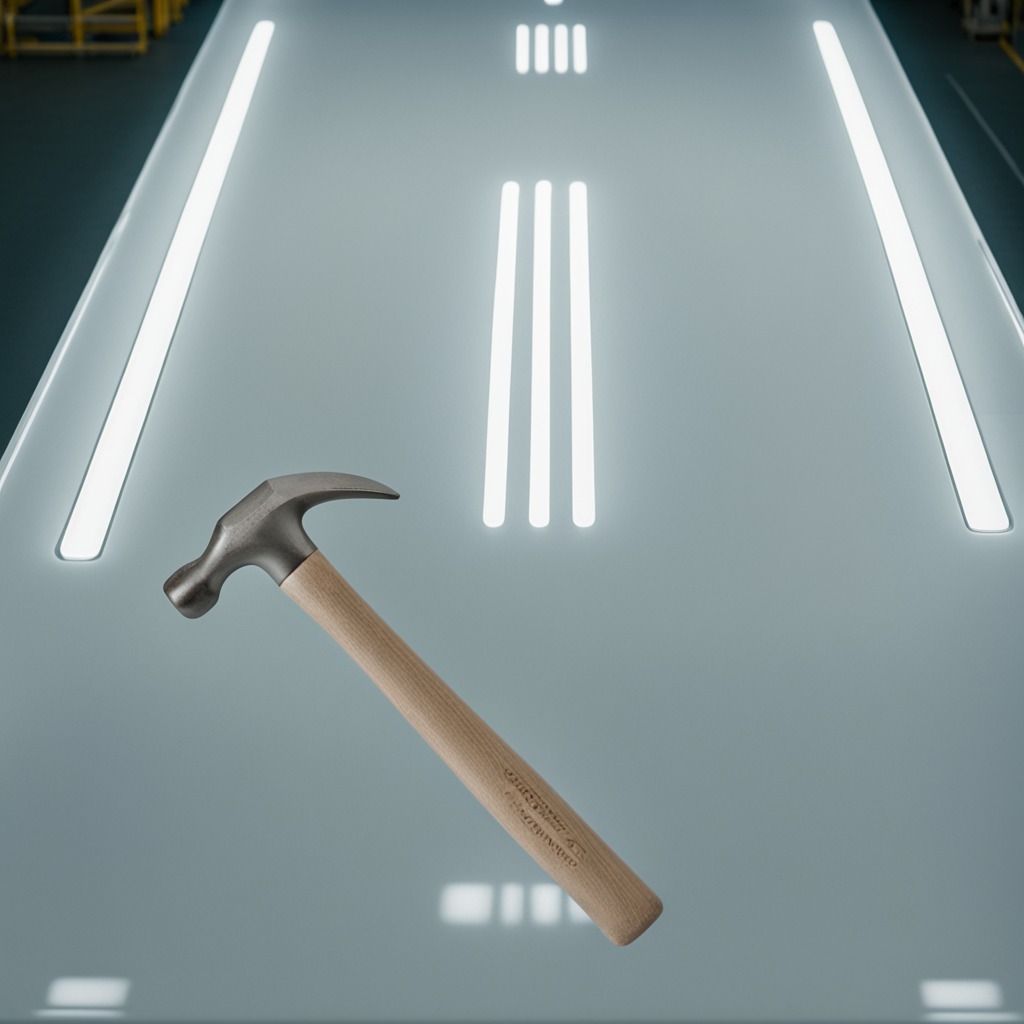
A hammer is lying on the table in the ship maintenance bay.